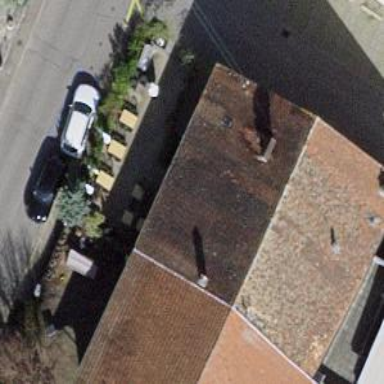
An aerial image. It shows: Restaurant.